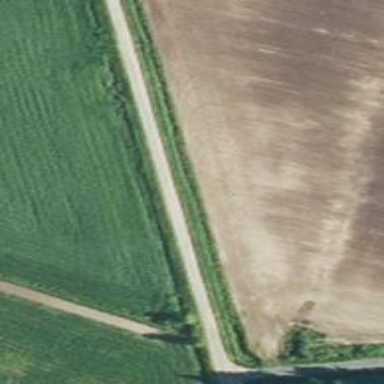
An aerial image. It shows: Embankment along the road.